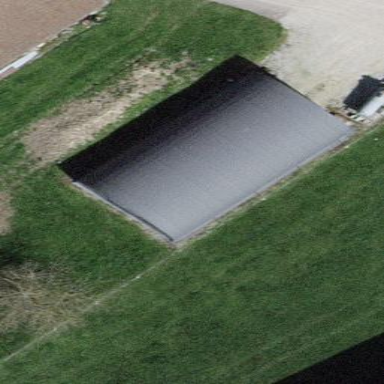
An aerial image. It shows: Greenhouse.